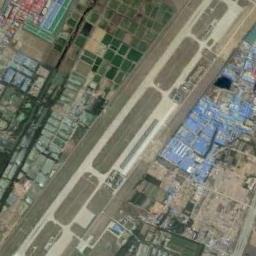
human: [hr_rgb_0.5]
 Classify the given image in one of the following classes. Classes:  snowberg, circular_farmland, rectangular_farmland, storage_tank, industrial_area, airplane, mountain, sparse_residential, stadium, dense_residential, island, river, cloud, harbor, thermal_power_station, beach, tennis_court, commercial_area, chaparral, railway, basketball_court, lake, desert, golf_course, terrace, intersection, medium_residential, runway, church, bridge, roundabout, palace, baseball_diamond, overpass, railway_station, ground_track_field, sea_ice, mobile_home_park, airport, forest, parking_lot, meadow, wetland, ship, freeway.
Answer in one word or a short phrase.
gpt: airport